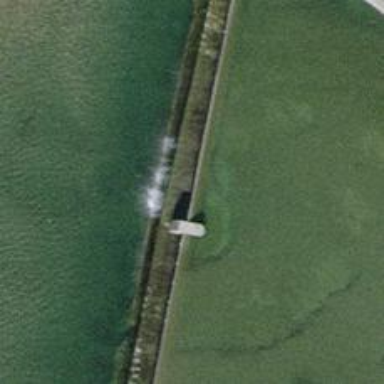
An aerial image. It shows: Weir in waterway.